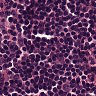
Metastatic tissue present: no